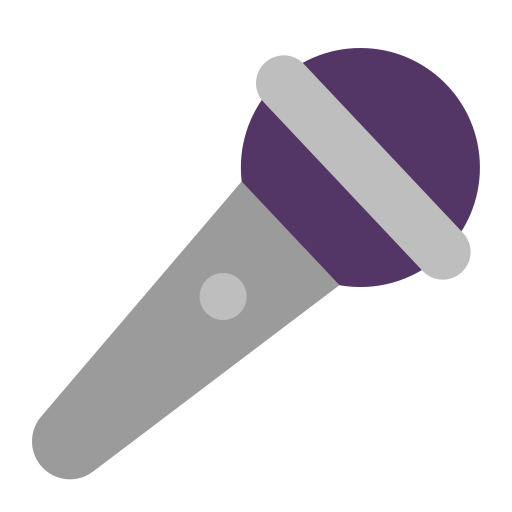
microphone flat